Interaction volume radius: 10 \u00c5
Interaction volume height: 10 \u00c5
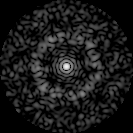
Disorder parameter: 0.8102